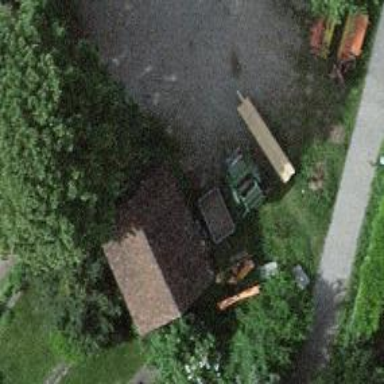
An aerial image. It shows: Rural barn.